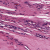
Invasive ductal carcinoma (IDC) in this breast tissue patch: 0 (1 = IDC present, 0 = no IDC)